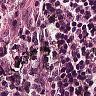
Metastatic tissue present: no